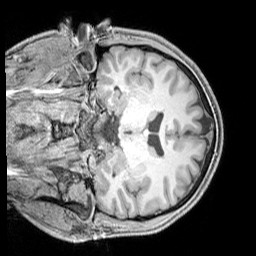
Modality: T1w
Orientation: coronal
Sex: male
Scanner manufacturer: siemens
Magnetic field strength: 3 T
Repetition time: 2.3 s
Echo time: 0.00226 s